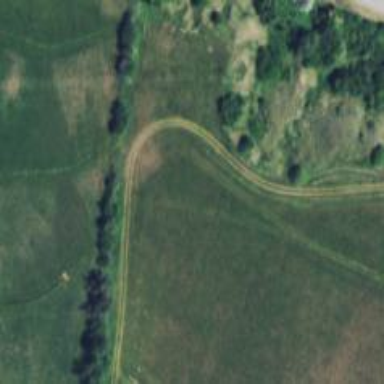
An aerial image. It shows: Track with grade5 tracktype.